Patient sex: F
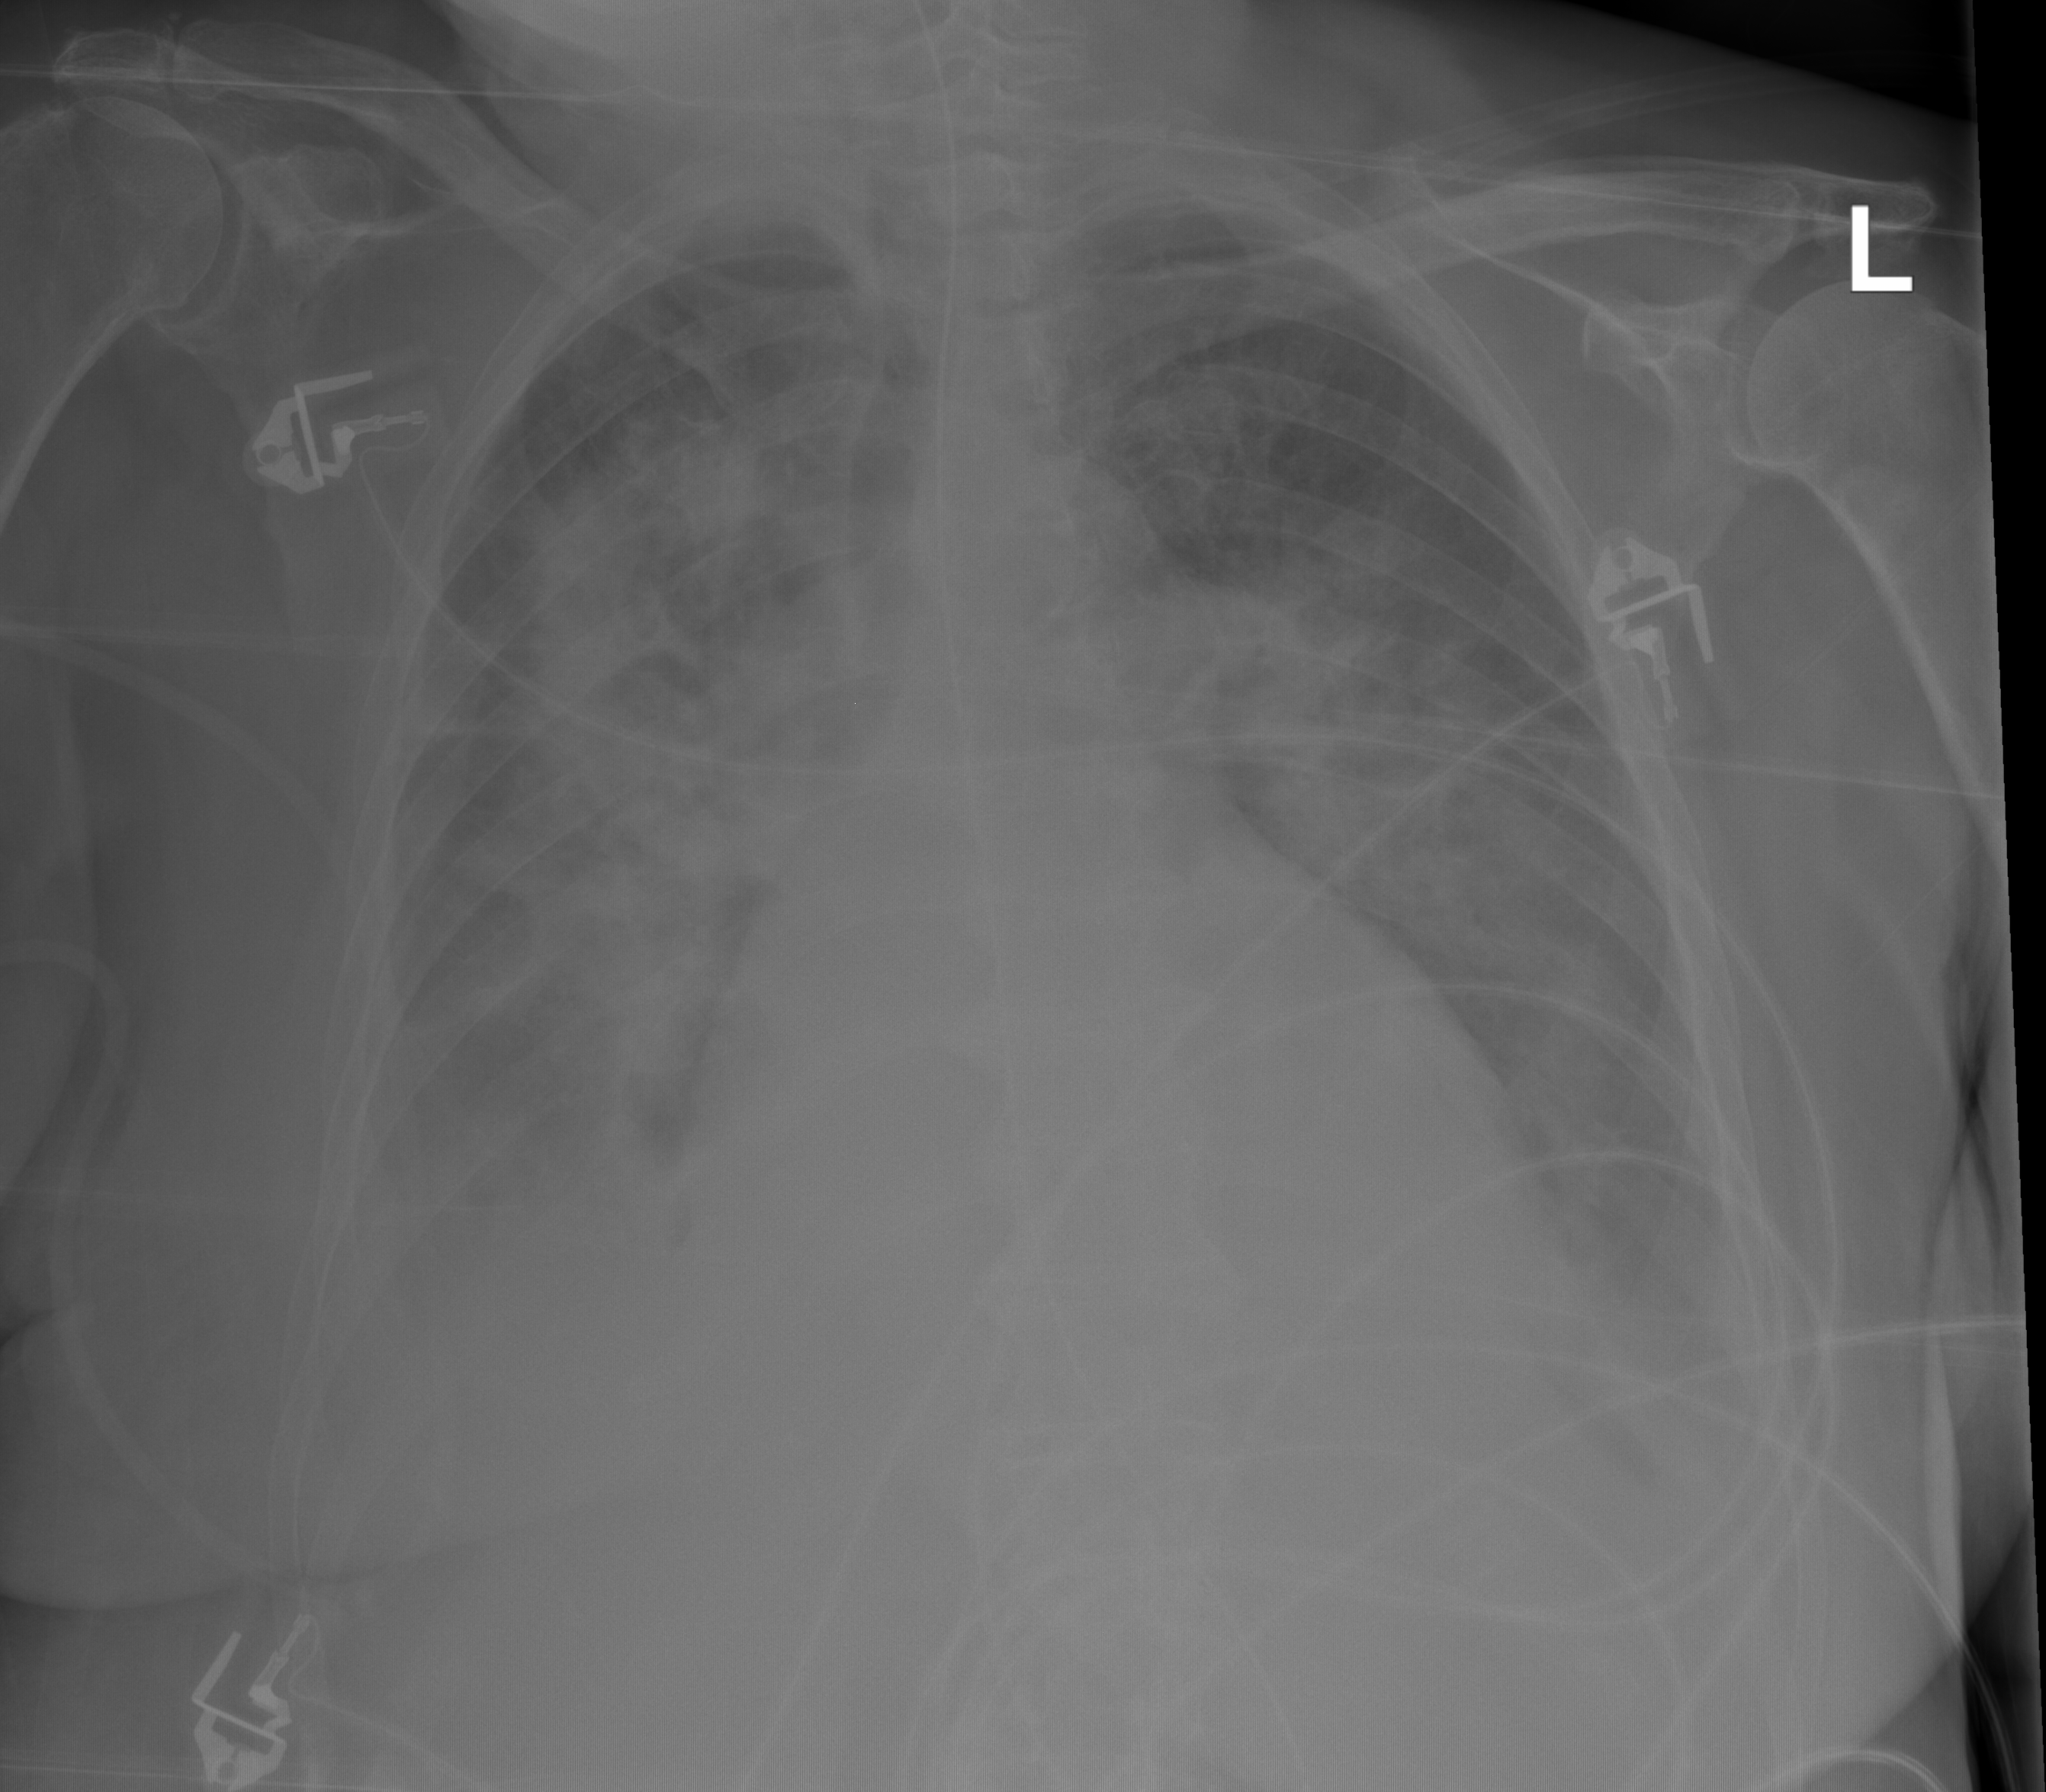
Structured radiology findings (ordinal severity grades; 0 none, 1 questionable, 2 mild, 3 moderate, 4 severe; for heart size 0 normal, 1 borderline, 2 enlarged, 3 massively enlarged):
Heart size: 2
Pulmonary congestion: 4
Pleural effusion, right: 3
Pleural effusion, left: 2
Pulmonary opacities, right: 0
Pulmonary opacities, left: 0
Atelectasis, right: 3
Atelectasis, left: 2